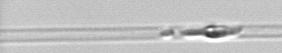
Label: Dactyliosolen_blavyanus